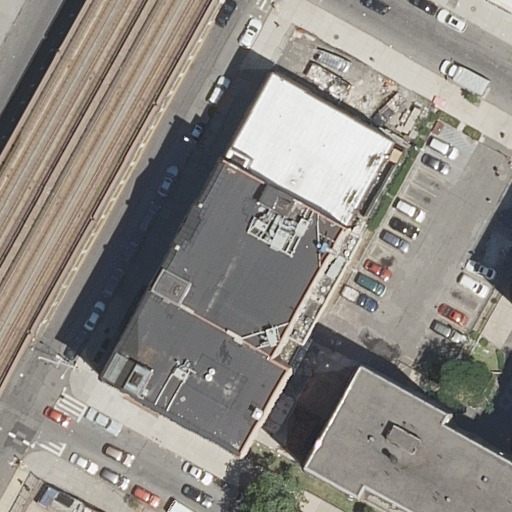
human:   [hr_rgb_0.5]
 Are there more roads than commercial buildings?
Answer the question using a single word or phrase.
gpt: yes

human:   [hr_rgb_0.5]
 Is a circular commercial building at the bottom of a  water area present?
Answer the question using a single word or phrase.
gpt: no

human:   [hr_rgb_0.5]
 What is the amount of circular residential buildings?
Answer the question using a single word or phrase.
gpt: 0

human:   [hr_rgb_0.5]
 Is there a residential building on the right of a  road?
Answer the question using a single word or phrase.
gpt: yes

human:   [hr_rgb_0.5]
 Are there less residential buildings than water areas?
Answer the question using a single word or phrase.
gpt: no

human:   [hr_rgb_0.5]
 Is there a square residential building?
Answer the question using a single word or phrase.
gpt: no

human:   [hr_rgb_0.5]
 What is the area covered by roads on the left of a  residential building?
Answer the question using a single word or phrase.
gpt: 0m2

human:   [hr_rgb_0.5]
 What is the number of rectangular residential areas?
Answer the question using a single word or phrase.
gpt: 1

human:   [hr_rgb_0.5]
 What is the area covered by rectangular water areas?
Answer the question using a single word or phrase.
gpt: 0m2

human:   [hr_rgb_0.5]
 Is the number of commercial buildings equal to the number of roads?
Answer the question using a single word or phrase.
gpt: no

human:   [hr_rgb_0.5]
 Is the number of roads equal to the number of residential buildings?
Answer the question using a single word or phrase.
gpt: yes

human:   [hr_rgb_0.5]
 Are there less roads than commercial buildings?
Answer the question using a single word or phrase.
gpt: no

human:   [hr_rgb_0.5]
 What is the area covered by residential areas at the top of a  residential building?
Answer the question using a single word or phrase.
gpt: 16m2

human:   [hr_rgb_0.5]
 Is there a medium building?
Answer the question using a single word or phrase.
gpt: yes

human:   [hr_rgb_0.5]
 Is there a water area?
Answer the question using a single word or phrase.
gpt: no

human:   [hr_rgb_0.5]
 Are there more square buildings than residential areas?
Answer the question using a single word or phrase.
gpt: no

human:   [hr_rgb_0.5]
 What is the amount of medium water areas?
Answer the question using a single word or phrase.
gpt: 0

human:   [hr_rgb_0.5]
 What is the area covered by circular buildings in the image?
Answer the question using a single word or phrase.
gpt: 0m2

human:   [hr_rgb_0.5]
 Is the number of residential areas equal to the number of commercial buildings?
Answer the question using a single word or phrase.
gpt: no

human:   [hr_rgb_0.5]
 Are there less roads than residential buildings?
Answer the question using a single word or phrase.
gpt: no

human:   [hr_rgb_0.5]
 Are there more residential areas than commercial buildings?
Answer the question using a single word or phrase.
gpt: yes

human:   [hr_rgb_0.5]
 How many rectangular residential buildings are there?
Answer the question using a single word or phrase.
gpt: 4

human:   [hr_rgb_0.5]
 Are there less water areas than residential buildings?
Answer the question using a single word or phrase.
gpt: yes

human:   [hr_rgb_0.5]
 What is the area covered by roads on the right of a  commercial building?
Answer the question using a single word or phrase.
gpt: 0m2

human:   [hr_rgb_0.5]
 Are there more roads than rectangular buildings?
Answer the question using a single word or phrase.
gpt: yes

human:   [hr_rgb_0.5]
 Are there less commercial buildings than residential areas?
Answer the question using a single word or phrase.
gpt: yes

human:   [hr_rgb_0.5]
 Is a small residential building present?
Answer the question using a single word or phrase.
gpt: yes

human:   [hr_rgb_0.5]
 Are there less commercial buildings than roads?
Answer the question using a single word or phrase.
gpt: yes

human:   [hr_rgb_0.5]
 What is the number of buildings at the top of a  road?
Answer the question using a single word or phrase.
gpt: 3

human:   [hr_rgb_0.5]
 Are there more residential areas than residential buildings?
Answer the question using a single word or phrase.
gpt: no

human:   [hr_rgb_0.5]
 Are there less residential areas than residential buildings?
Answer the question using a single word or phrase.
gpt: yes

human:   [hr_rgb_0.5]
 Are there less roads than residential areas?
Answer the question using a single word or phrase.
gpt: no

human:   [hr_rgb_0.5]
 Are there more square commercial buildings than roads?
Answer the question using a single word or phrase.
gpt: no

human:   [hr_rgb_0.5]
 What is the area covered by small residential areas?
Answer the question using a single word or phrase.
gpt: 16m2

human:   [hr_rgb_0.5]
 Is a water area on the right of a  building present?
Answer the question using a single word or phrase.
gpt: no

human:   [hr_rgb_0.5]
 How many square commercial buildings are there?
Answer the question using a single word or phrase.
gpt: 0